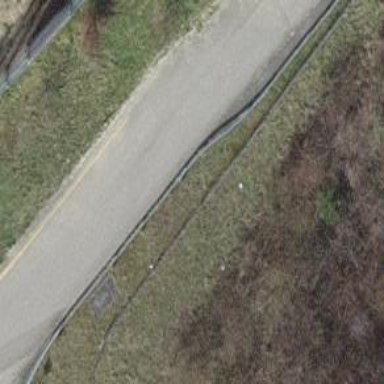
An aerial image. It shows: Guard rail.